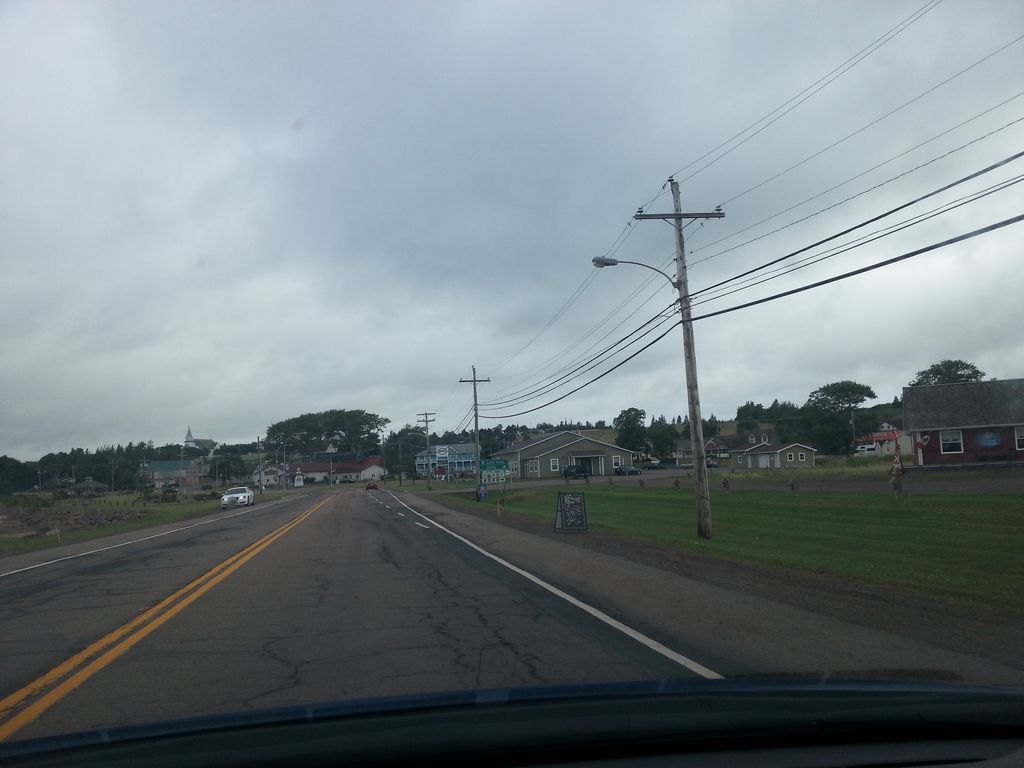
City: charlottetown